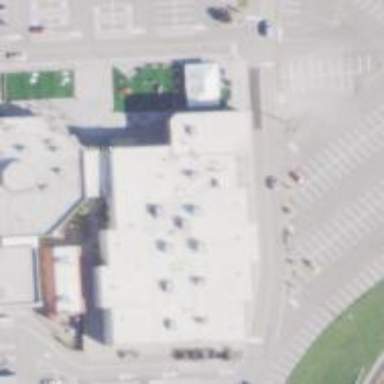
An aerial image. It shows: Cinema.